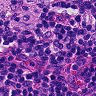
Metastatic tissue present: no